Sex: M
Age: 39
Scanner: Avanto
Primary tumour origin: Melanoma
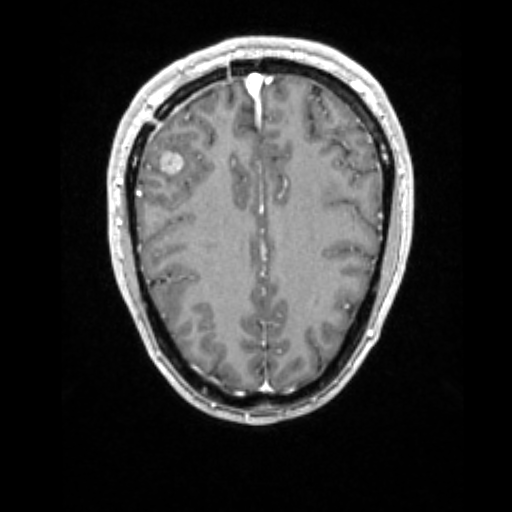
Segmented lesion volume (cc): 1.078
Number of lesion components: 1